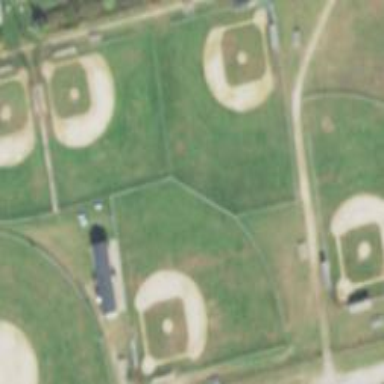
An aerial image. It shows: Baseball pitch for leisure and sports activities.